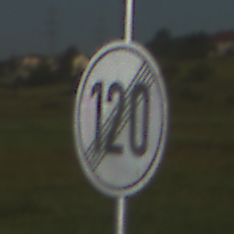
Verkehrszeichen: EndeGeschwindigkeit120
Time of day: MorningAfternoon
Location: Outdoor (Nature)
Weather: Clear
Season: NotSpecified
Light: Natural